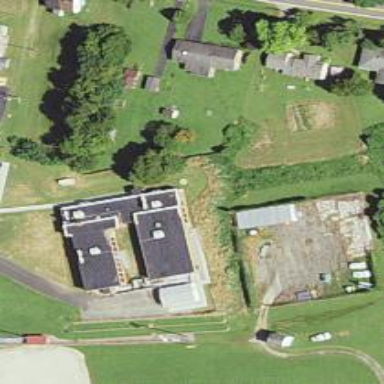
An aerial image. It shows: Clinic.